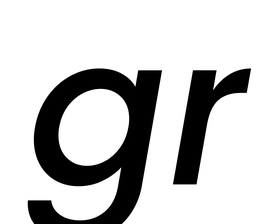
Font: Poppins-MediumItalic